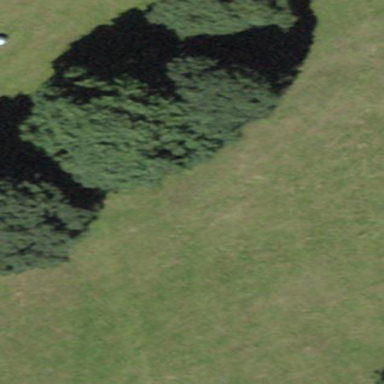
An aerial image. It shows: Forest area.